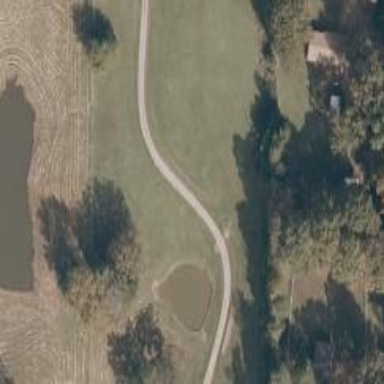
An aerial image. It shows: Driveway leading to service road.